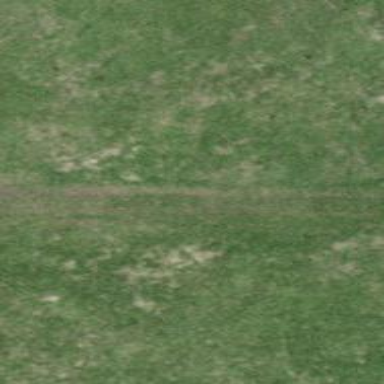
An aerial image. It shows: Path covered in grass.